Interaction volume radius: 10 \u00c5
Interaction volume height: 10 \u00c5
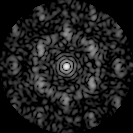
Disorder parameter: 0.6437